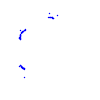
Particle: proton